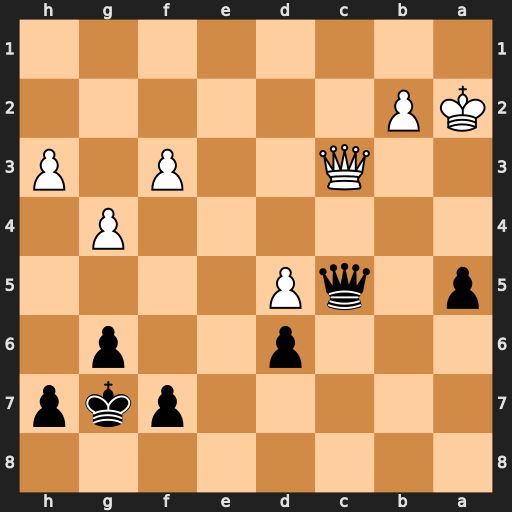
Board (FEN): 8/5pkp/3p2p1/p1qP4/6P1/2Q2P1P/KP6/8
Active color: b
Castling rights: -
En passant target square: -
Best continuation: Qxc3 bxc3 Kf6 Kb3 Ke5 c4 Kd4